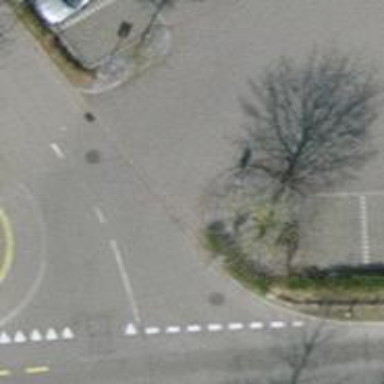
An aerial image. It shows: Asphalt parking aisle off service road.